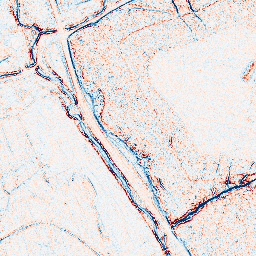
Category: edge_preserving
Decomposition family: bilateral
Decomposition parameters: d: 5
sigma_color: 150
sigma_space: 150
Upsampling method: bicubic_16x
Upsampling parameters: scale: 16
Upsampling scale: 16